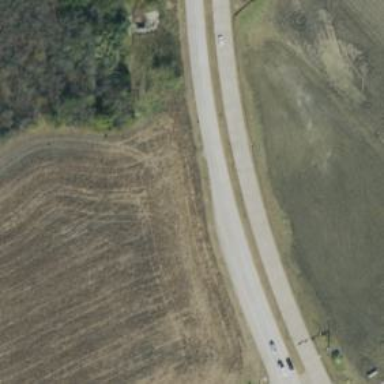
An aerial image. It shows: Secondary road.